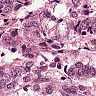
Metastatic tissue present: yes